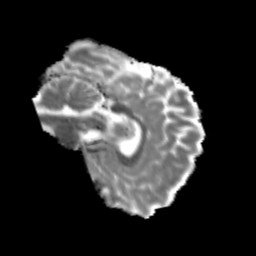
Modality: MD
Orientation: sagittal
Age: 23
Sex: male
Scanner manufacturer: siemens
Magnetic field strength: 3 T
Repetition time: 3.5 s
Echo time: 0.125 s